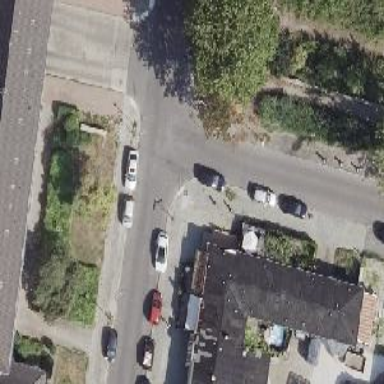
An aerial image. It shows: There is parking obstacle present in the area.